Question: i'm using Java with Jquery,
Actually i want to show indicator(ballon type) see below image..

Above image file show some indication.
Actually in my java code giving some integer to Jquery then it will displayed.
Please help me is their is any Plugin to show integer values like that..
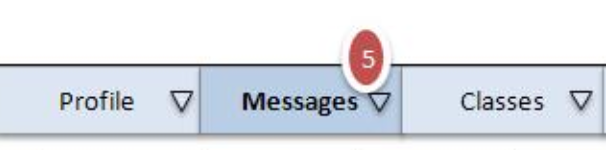
Answer: # Update DEMO with number replaced by JQUERY
Here is the css solution, if you like. DEMO <URL>
Add '<span class="ballons"></span>' inside your button, and replace the dynamic count value.
'''
.ballons {
float:right;
margin:-20px 8px 0 0;
line-height:30px;
padding:0 10px;
border-radius: 30px;
border:3px solid #fff;
border-radius: 30px;
-moz-border-radius: 30px;
-webkit-border-radius: 30px;
-ms-border-radius: 30px;
-o-border-radius: 30px;
background:red;
color:#fff;
text-align:center;
-moz-box-shadow: 1px 1px 3px 3px #ccc;
-webkit-box-shadow: 1px 1px 3px 3px #ccc;
box-shadow: 1px 1px 3px 3px #ccc;
}
'''